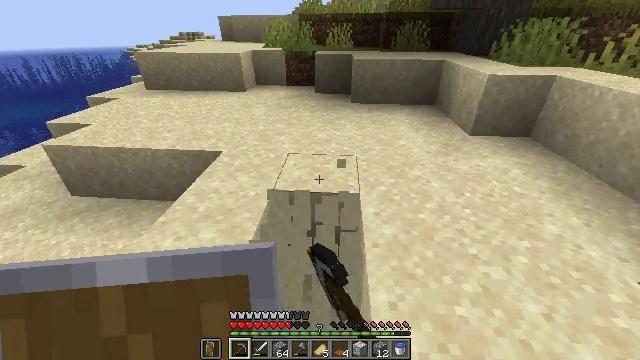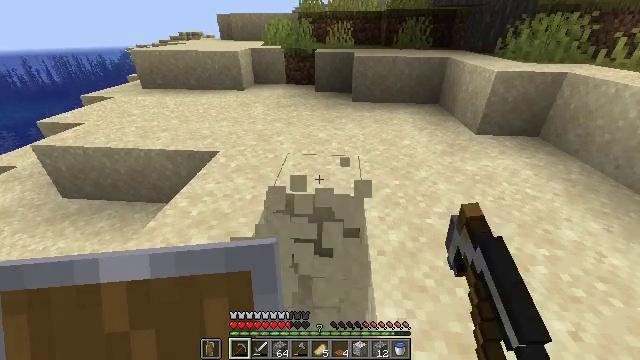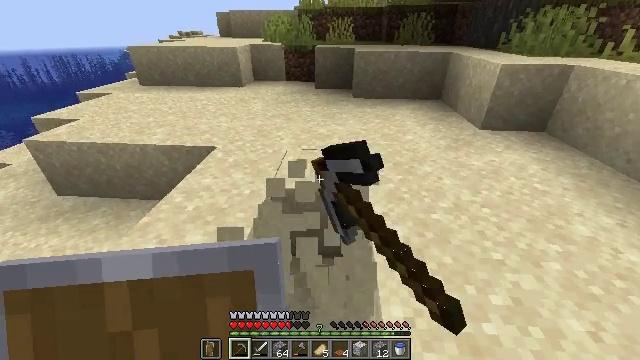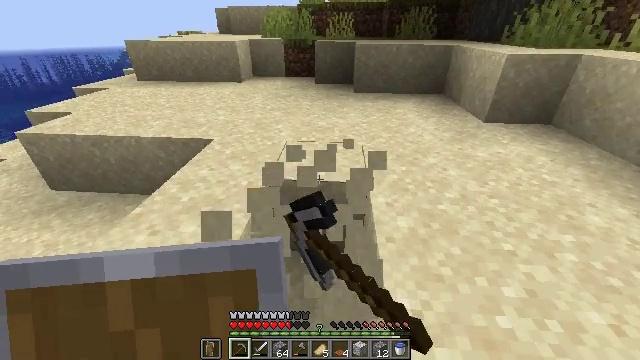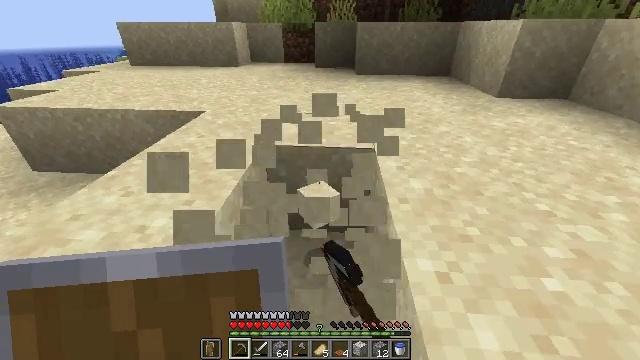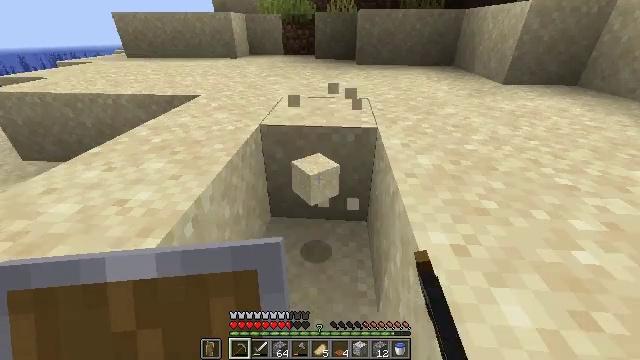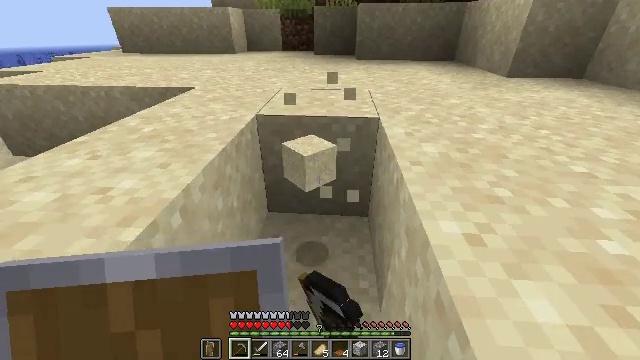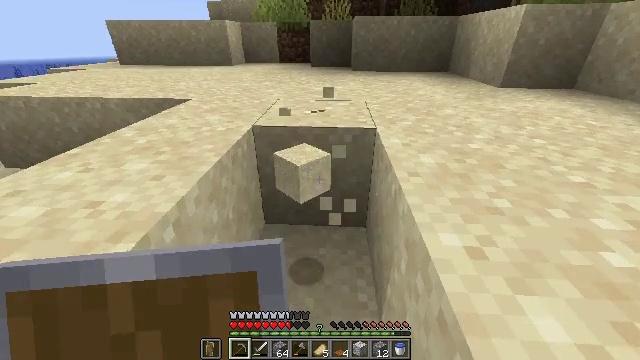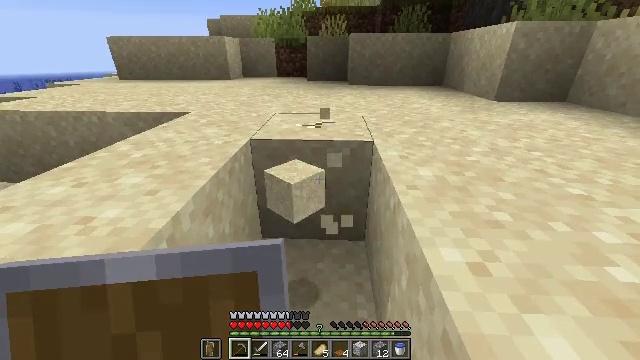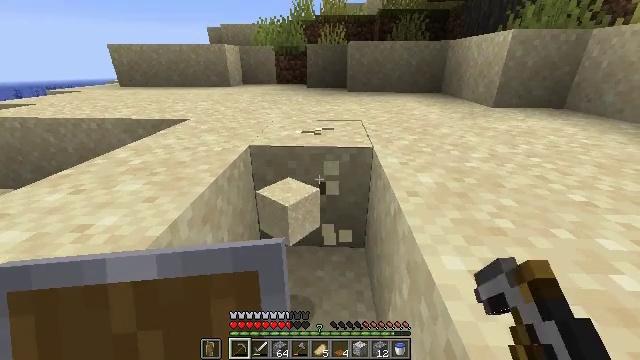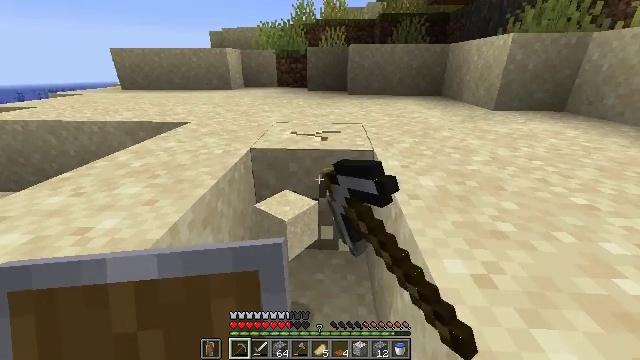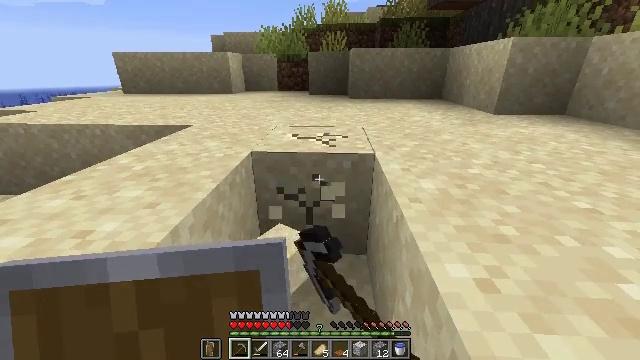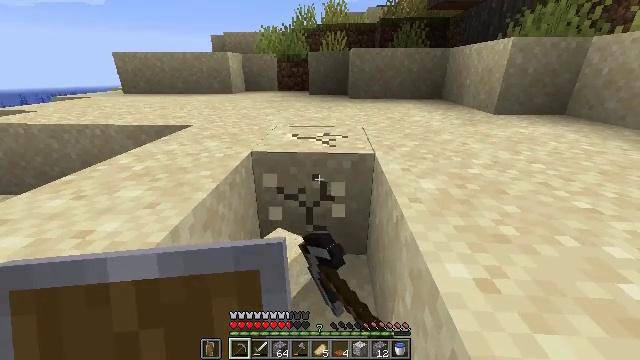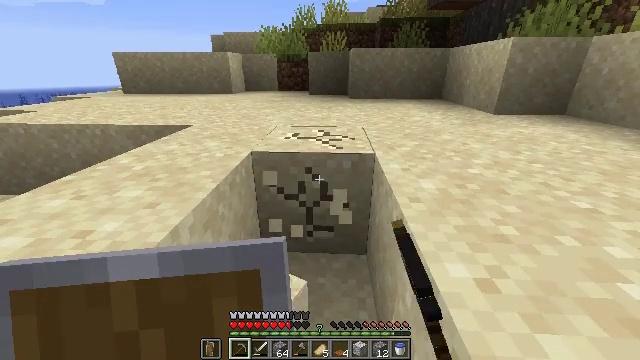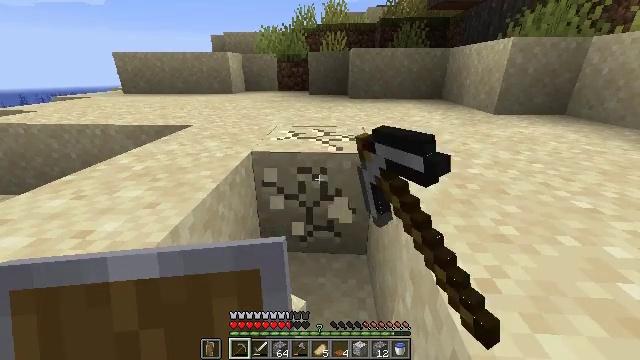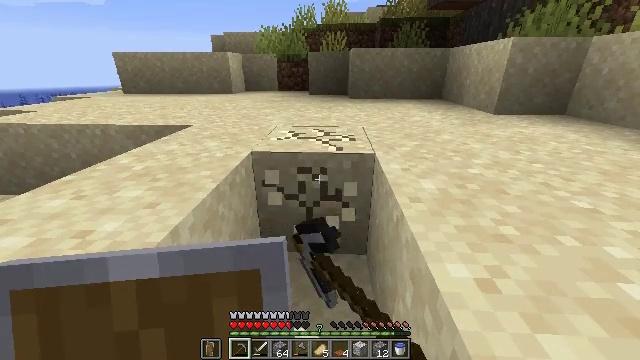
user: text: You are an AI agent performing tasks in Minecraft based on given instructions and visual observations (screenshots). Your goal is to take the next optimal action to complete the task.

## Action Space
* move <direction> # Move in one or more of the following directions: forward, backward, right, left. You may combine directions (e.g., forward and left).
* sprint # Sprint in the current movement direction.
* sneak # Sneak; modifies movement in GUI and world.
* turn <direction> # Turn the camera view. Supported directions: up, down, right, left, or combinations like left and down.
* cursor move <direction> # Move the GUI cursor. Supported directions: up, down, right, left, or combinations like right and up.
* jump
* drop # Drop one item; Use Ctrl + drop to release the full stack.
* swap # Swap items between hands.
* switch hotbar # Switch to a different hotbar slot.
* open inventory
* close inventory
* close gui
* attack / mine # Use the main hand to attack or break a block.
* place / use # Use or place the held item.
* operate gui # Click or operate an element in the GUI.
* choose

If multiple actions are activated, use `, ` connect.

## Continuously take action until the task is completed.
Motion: motion action
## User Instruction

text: Gather sand from the desert.
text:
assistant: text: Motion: attack / mine
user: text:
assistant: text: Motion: attack / mine
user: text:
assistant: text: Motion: attack / mine
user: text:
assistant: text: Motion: attack / mine
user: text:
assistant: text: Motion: attack / mine
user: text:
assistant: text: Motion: attack / mine
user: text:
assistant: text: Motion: turn up, attack / mine
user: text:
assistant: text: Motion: turn up, attack / mine
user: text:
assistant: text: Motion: turn up, attack / mine
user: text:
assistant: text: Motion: attack / mine
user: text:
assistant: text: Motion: attack / mine
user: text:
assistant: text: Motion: attack / mine
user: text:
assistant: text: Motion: attack / mine
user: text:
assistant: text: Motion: attack / mine
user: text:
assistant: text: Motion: attack / mine
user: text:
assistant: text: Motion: attack / mine
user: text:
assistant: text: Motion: move forward, attack / mine
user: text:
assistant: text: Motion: move forward, attack / mine
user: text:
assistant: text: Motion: move forward, attack / mine
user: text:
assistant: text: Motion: move forward, attack / mine
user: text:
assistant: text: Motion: move forward, attack / mine
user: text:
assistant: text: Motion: attack / mine
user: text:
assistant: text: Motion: attack / mine
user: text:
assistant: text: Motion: attack / mine
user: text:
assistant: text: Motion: attack / mine
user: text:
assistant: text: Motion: attack / mine
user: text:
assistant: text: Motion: attack / mine
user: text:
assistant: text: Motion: move forward, attack / mine
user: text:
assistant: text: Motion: move forward, attack / mine
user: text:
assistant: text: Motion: move forward, attack / mine